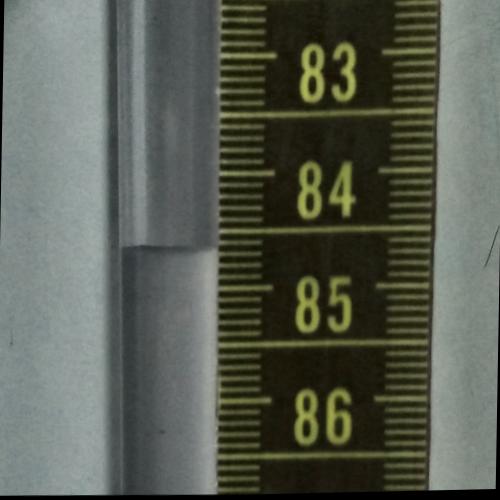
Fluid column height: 84.7 cm